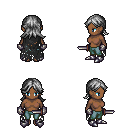
a pixel art fantasy rpg character, female body template, human, dark skin, black tattered cape, teal pants, gray loose hair, metal gloves, metal boots, dagger, four views (front, back, left, right), 2x2 character sprite sheet, small pixel art, hard edges, no anti-aliasing